Question: Has anyone ever experienced seeing ghost lines when a Flash object is being dragged across HTML canvas? My site has a base element with a nested OpenLayers map on the lowest z-plane followed by one or more draggable jquery ui dialogs containing SWF objects. The dragging appears fine in FF and IE. However, in Chrome, I see ghost lines after I drag... kind of like Chrone not redrawing lower layers.
Before, I didn't use jquery ui dialog (simply used draggable) and didn't see the ghosting. Once I switched to dialog, it began.
I wander whether it is my machine or does anyone else see it? Here is a <URL>, I do not see any ghosting. Attached is a picture of what I'm seeing.

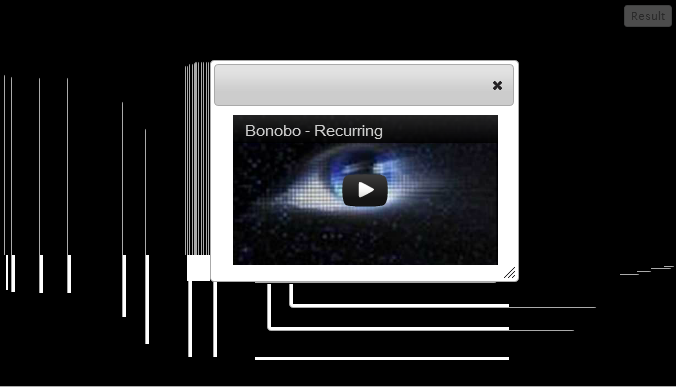
Answer: This is a browser bug.
It's a difficult thing to reposition that box being drawn from another application while figuring out who is responsible for redrawing the underlying canvas.
You will probably have to try to come up with a workaround, such as forcing a redraw of the canvas after dragging is done.